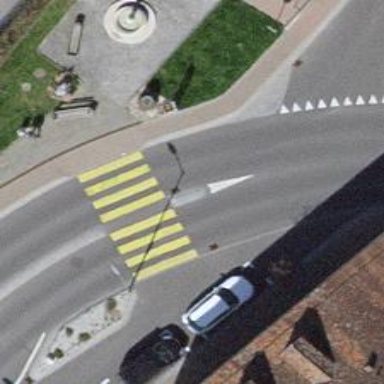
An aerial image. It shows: Zebra crossing on the road.